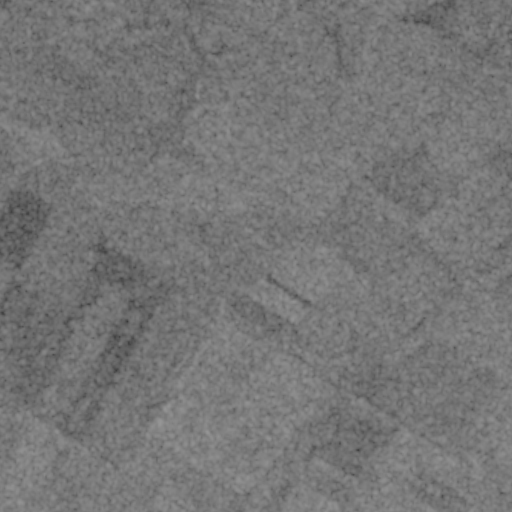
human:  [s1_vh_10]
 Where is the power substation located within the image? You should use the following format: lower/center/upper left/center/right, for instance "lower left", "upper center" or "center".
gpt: The power substation is located in the center right of the image.
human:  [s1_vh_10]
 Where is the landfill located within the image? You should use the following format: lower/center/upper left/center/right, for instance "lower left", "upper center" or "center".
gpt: There is no landfill in the image.

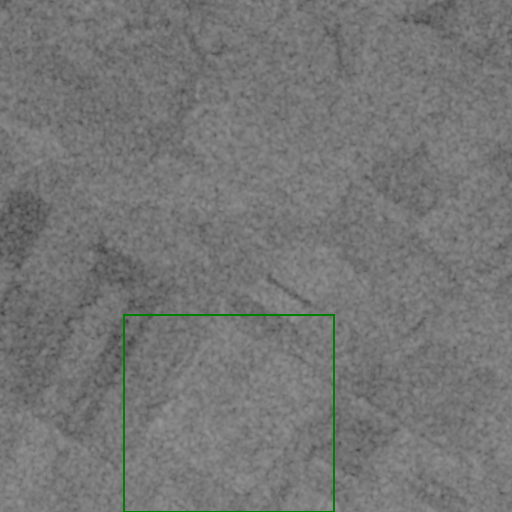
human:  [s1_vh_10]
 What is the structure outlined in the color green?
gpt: The structure outlined in green is a crop field.
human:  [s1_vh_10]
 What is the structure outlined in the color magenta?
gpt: There is no magenta outline.